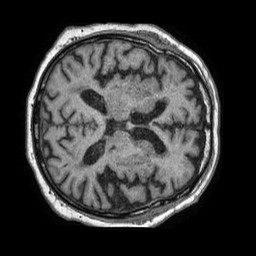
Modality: T1w
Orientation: axial
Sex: male
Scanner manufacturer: philips
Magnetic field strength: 1.5 T
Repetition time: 0.007583 s
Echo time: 0.003444 s